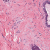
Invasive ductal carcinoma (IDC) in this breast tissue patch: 0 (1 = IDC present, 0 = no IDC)